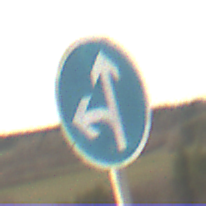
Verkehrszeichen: VorgeschriebeneFahrtrichtungGeradeausOderLinks
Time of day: SunriseSunset
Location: Outdoor (Nature)
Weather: PartlyCloudy
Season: NotSpecified
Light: Natural